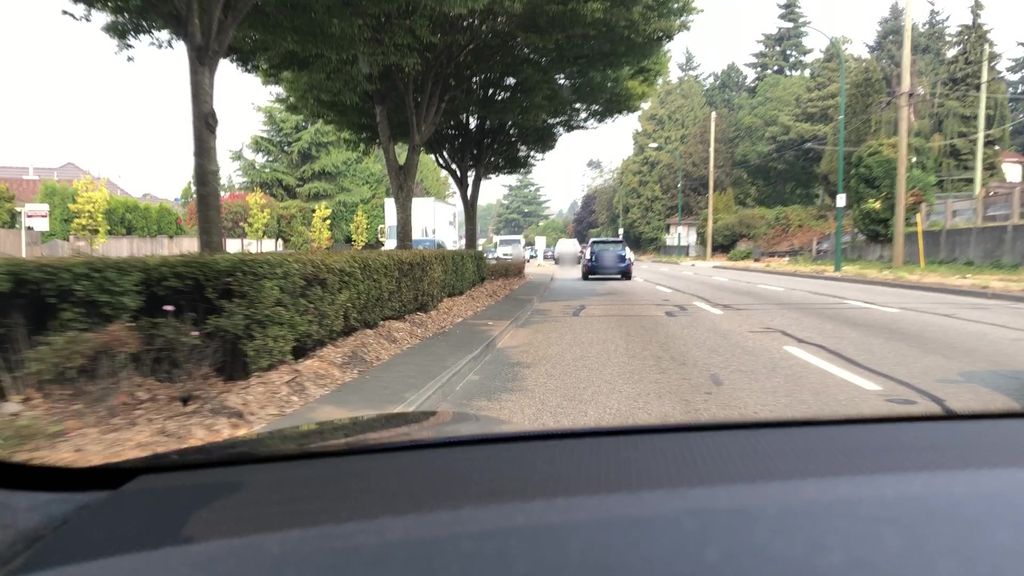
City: vancouver